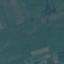
Land use / land cover: Pasture